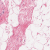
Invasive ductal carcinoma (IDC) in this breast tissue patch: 0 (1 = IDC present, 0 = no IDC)